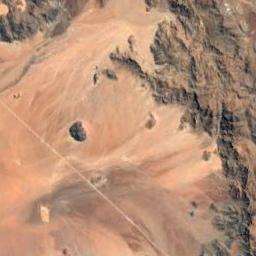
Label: mountain